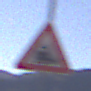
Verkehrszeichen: Bahnuebergang
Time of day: MorningAfternoon
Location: Outdoor (Nature)
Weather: Clear
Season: NotSpecified
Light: Natural